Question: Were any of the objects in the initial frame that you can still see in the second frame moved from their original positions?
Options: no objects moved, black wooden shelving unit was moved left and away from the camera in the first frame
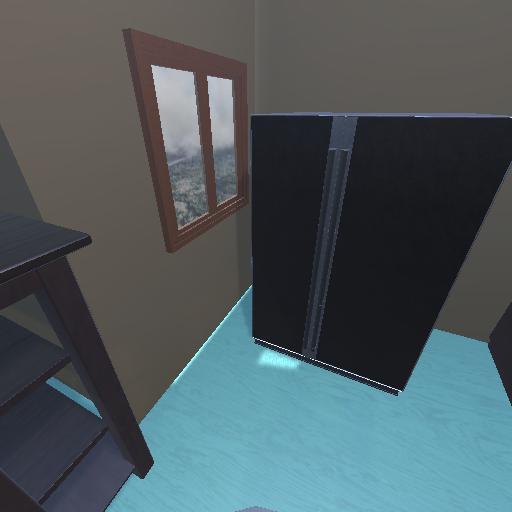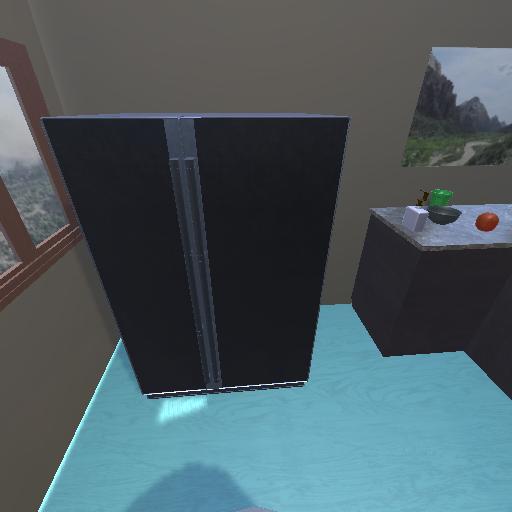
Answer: no objects moved